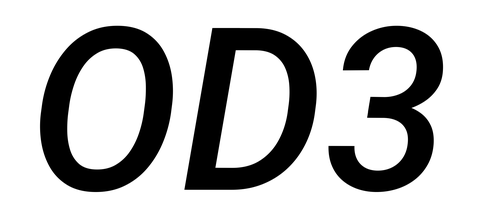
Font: Roboto-Italic_Medium_Italic